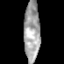
Tissue: prostate
Cell type: T cells
Senescence score: 0.905
Nuclear area (px): 934
Mean DAPI intensity: 165.979